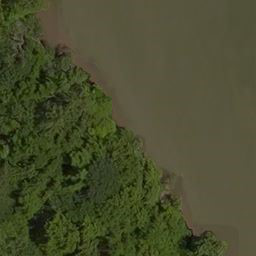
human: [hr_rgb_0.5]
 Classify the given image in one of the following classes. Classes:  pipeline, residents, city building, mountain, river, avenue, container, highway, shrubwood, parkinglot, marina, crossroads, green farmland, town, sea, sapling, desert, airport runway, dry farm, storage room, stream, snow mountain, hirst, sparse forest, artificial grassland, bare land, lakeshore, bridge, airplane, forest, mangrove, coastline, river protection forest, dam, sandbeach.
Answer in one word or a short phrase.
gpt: river protection forest